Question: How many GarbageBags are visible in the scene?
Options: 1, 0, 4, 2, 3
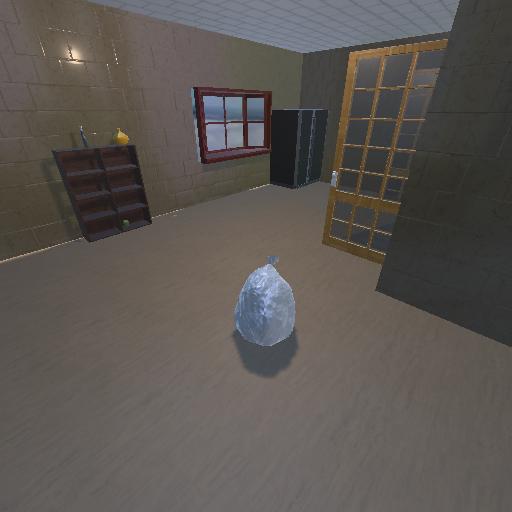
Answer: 1